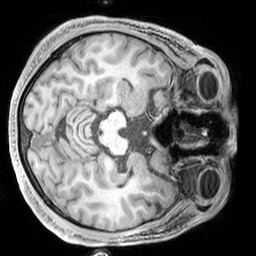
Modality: T1w
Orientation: axial
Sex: male
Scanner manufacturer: siemens
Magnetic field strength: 3 T
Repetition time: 2.3 s
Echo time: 0.00226 s